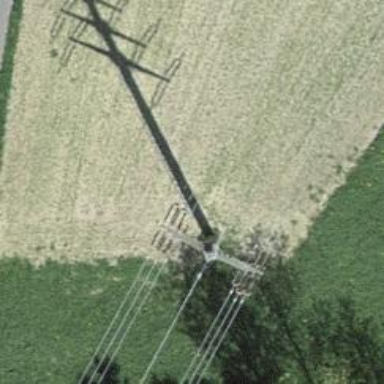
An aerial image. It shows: Concrete power tower.